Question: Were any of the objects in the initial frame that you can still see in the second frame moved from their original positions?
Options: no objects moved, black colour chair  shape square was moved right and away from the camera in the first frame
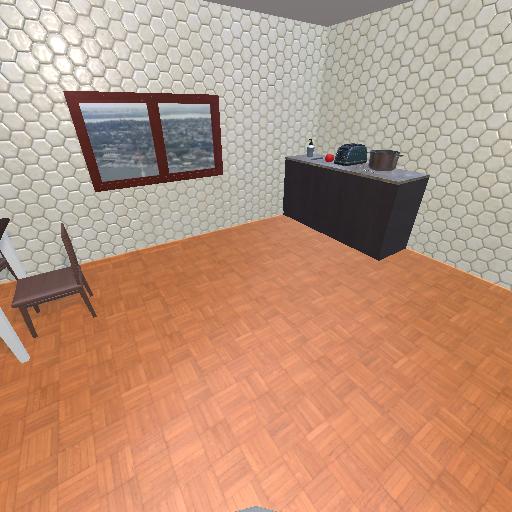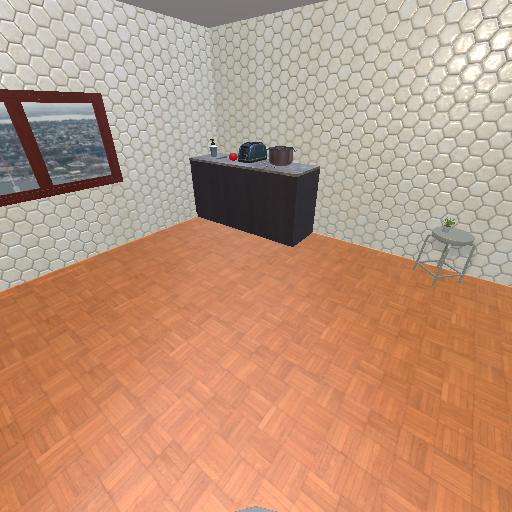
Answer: no objects moved